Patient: sex M, age 61
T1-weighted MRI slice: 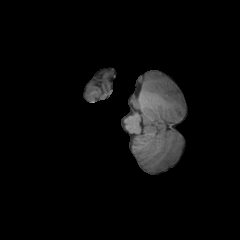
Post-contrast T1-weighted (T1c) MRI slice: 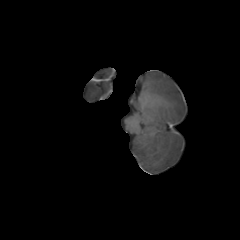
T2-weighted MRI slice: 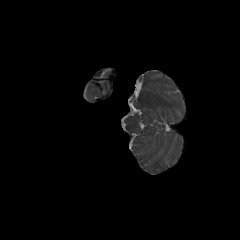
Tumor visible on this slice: no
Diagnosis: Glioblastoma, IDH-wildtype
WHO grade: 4